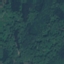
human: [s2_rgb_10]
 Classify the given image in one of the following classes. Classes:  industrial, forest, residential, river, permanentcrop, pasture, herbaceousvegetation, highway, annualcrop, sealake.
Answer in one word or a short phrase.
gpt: Forest